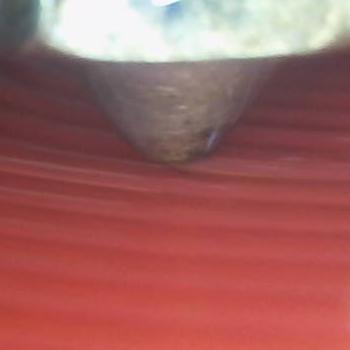
Flow rate: 74%